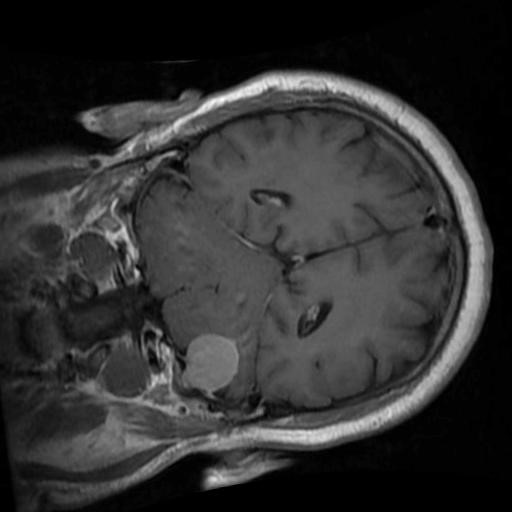
Label: brain_menin